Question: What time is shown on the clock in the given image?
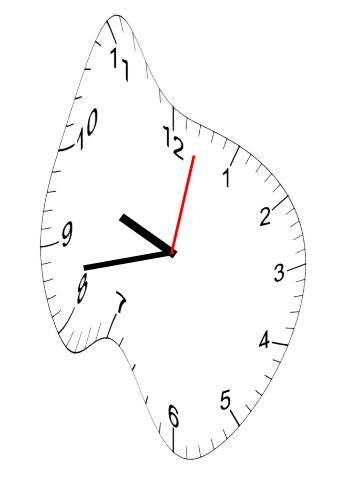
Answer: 09:43:02